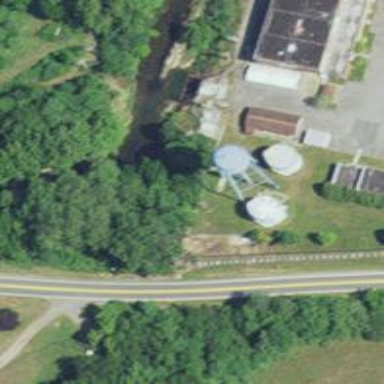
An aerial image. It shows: Water tower that is man-made.